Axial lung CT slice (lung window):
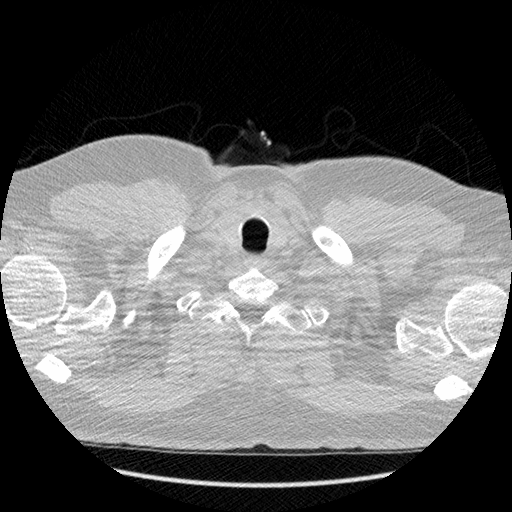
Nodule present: no